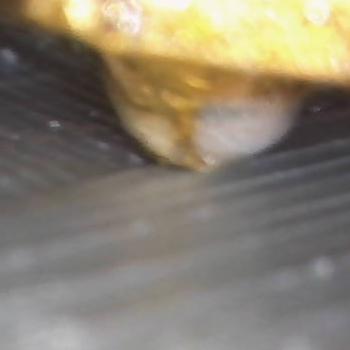
Flow rate: 88%